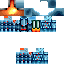
A female skeleton skin with dark skin, wearing brown bald dressed in a blue hoodie and brown pants, featuring a closed mouth.